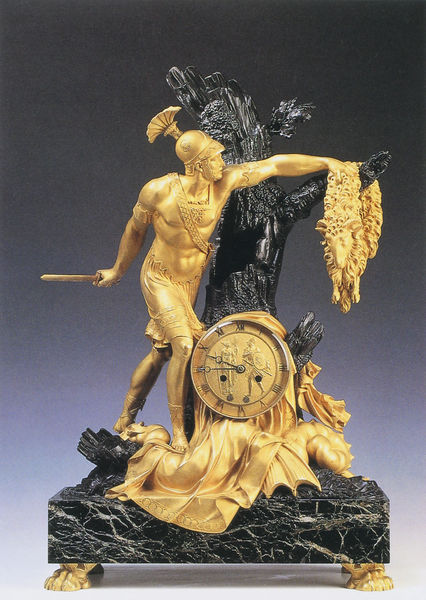
Titel: Jason erobert das Goldene Vlies
Institution: Rueil-Malmaison, musée national du Château de la Malmaison
Schlagwörter: baum, fuß, kämpfer, mann, umhang, hut, marmor, männer, schwarz, tier, tuch, rock, bibel, geschichte, stein, tot, ast, stamm, figur, gold, mantel, stoff, klassizismus, rund, skulptur, fell, rind, uhr, metall, eisen, schild, lamm, schaf, antike, schwert, soldat, schlange, helm, mythologie, rüstung, rom, römer, standuhr, sandale, dolch, krieger, antikisierend, gurt, helmbusch, zeit, guss, bock, herkules, zeiger, drachen, baumstumpf, drache, römisch, standbild, drachentöter, georg, mamor, klauen, klaue, urh, pranken, löwenfüße, goldenes flies, goldenes vlies, bronce, vlies, helmzier, flies, schaffell, lammfell, fließ, jason, marmo, cellini, kabinettstück, klauenfüße, ge33org, schrankuhr, klauenfuß, rizzer, chronograph, uhrenbaum